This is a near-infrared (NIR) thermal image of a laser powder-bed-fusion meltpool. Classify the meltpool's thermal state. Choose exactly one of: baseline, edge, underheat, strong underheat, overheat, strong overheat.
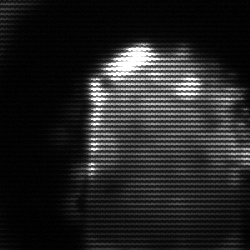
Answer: baseline